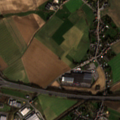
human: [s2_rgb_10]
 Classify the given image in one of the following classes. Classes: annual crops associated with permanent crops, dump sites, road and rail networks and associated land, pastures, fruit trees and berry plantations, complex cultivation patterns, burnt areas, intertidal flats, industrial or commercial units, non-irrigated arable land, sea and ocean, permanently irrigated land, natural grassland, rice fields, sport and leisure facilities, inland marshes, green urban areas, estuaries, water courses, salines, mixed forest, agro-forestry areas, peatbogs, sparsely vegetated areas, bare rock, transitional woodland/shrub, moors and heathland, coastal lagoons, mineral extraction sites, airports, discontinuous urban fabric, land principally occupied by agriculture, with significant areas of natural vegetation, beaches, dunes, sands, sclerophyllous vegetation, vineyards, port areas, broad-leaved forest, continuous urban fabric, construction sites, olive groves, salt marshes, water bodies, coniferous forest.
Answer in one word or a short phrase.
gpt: discontinuous urban fabric, road and rail networks and associated land, non-irrigated arable land, complex cultivation patterns